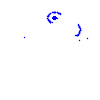
Particle: pion